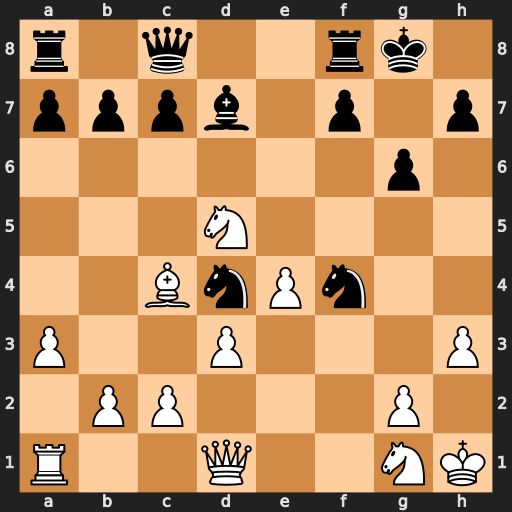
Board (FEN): r1q2rk1/pppb1p1p/6p1/3N4/2BnPn2/P2P3P/1PP3P1/R2Q2NK
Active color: w
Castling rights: -
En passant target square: -
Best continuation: Ne7+ Kg7 Nxc8